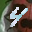
Label: 4